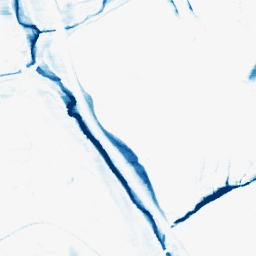
Category: morphological
Decomposition family: morphological_rect
Decomposition parameters: operation: closing
width: 20
height: 5
Upsampling method: sinc_hamming
Upsampling parameters: scale: 4
kernel_size: 16
Upsampling scale: 4